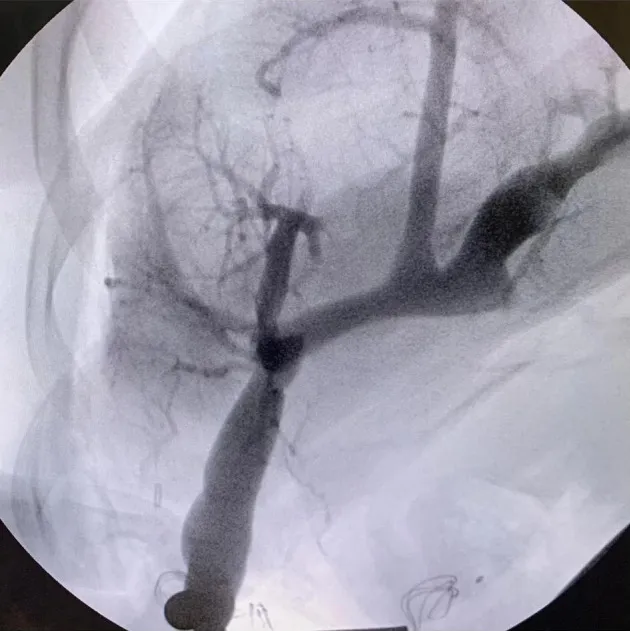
Portal venography via the anastomosed graft with evidence of good flow into the liver.
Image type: radiology (x_ray)